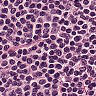
Metastatic tissue present: no